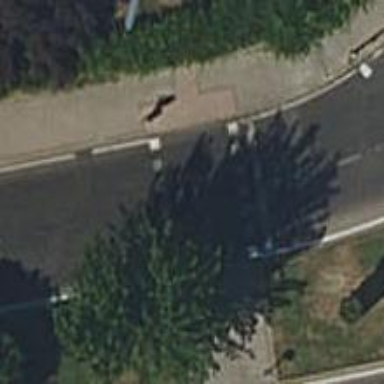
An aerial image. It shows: Asphalt footway with crossing controlled by traffic signals.